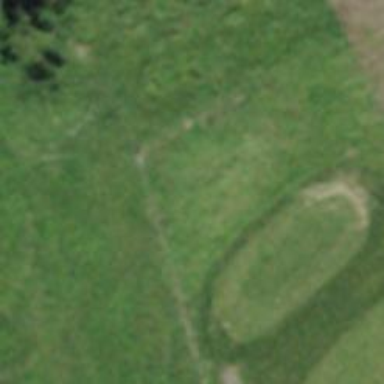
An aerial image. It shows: Golf tee.